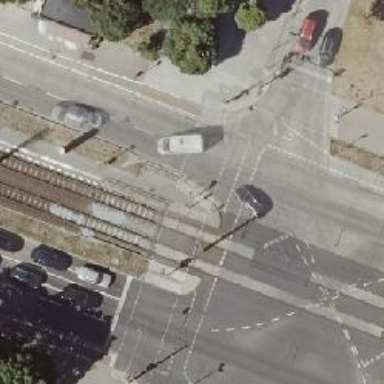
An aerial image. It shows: Tram level crossing on the railway.